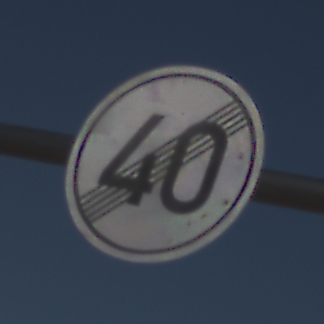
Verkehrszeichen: EndeGeschwindigkeit40
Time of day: MorningAfternoon
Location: Outdoor (Nature)
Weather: Clear
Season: NotSpecified
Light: Natural